Question: I want to create an automatic scaling layout without using the height property. I use a float layout between two divs, as shown in the image. The boxes in the middle have content of different size and I want the boxes to scale in such way, that all have the same height.

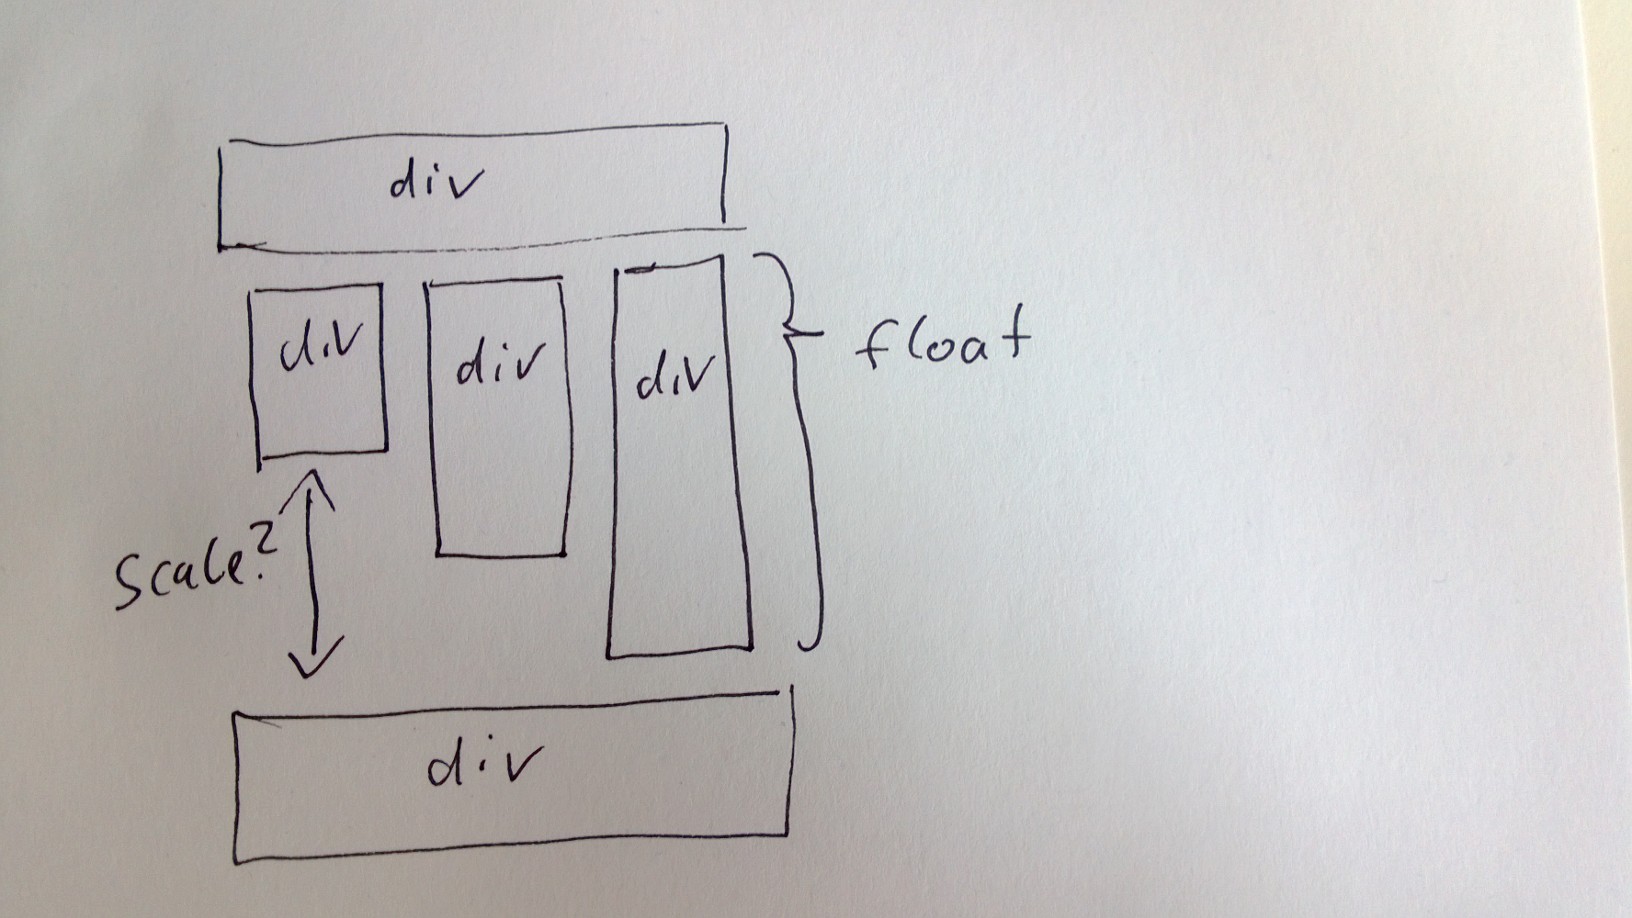
Answer: Try <URL> article at css-tricks.
My favorite choice is probably the one taken from Paul Irish's blog at <URL> based on his code:
'''
.box {
/* basic styling */
width: 100%;
height: 95px;
border: 1px solid #555;
font: 14px Arial;
/* flexbox setup */
display: -webkit-box;
-webkit-box-orient: horizontal;
display: -moz-box;
-moz-box-orient: horizontal;
display: box;
box-orient: horizontal;
}
.box > div {
-webkit-box-flex: 1;
-moz-box-flex: 1;
box-flex: 1;
}
/* our colors */
.box > div:nth-child(1){ background : #FCC; }
.box > div:nth-child(2){ background : #CFC; }
.box > div:nth-child(3){ background : #CCF; }
'''
'''
<div class="box">
<div>A</div>
<div>B</div>
<div>C</div>
</div>
'''
However this won't work with legacy browsers, and if you're targeting those, I suggest you just adopt a table layout.